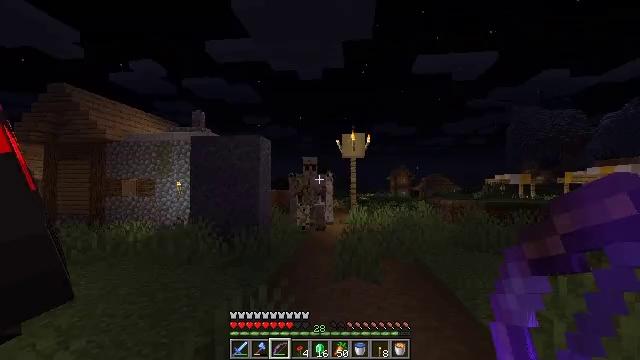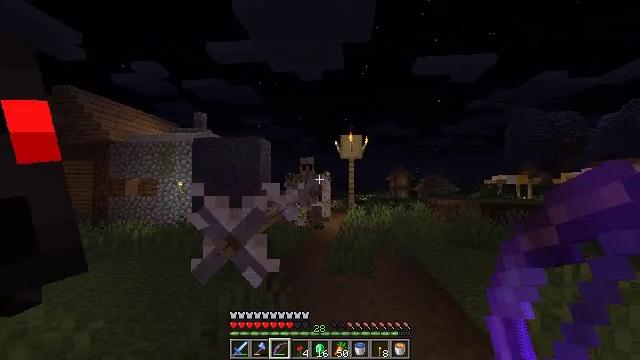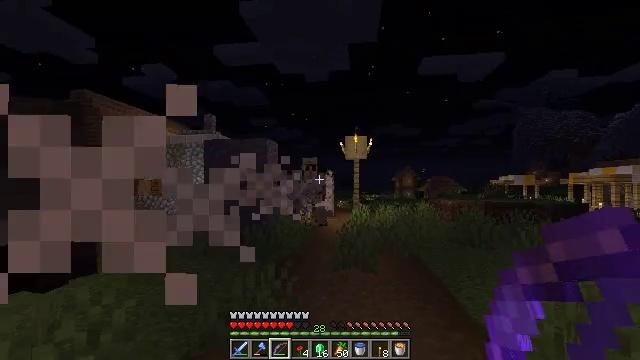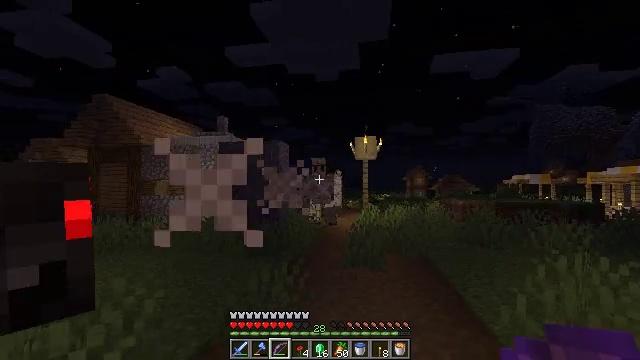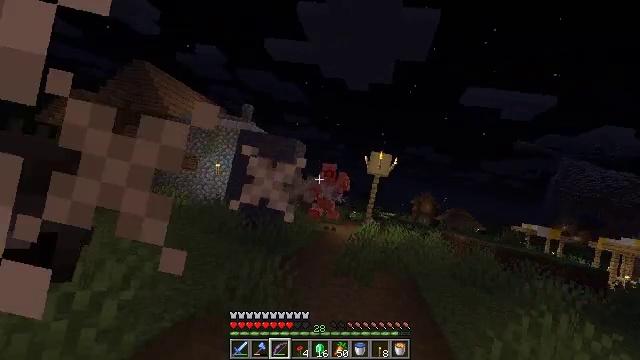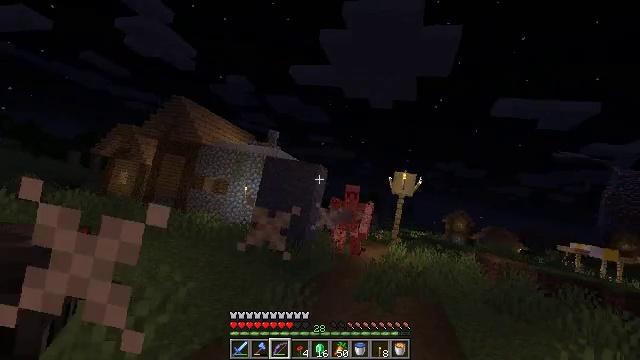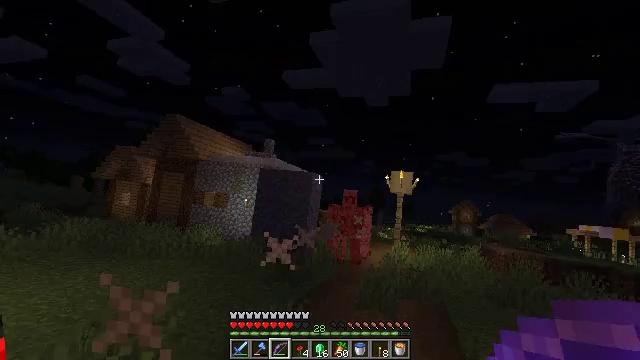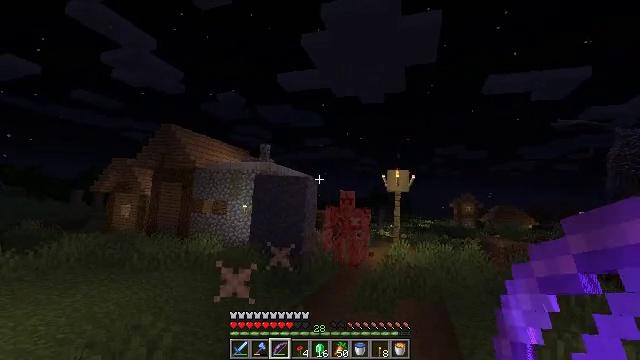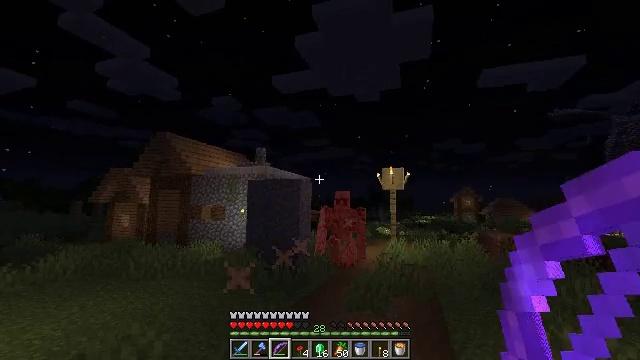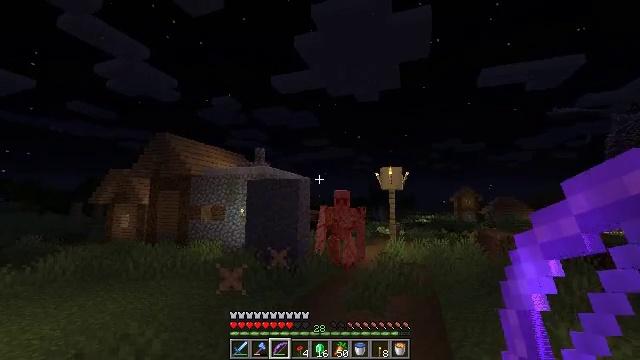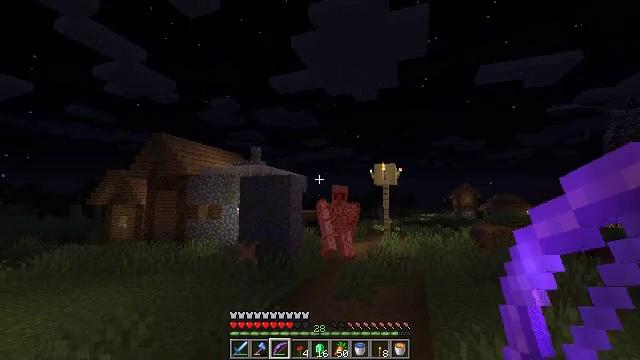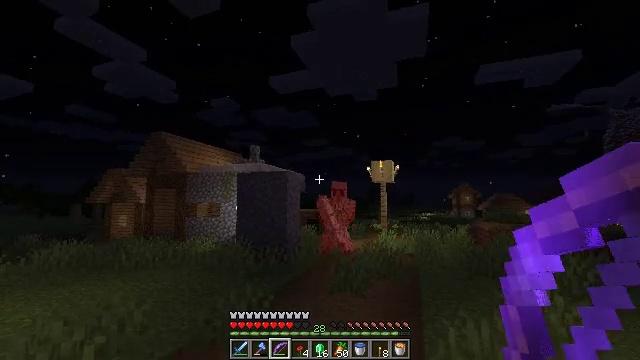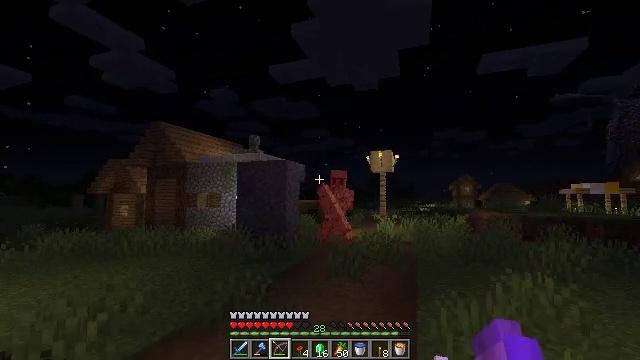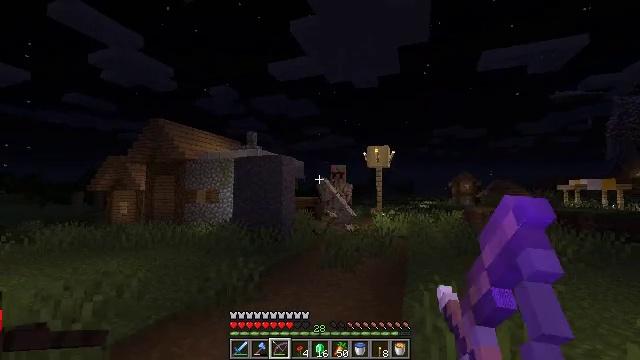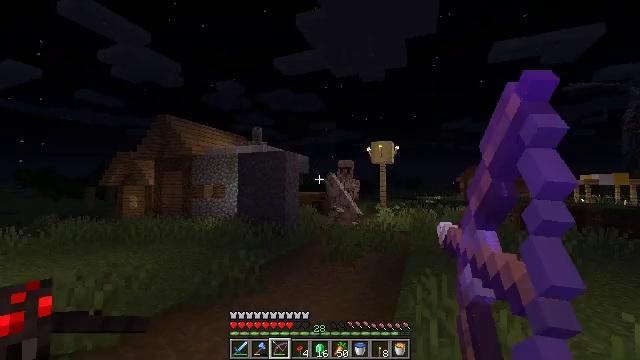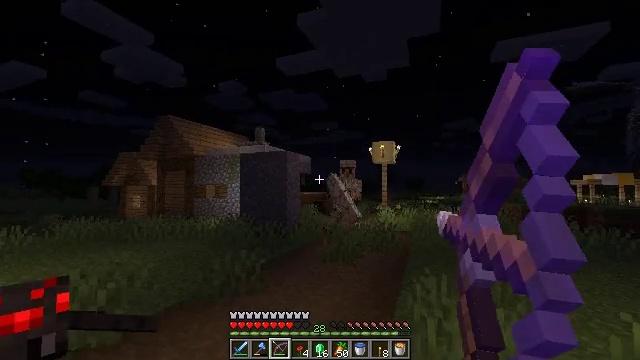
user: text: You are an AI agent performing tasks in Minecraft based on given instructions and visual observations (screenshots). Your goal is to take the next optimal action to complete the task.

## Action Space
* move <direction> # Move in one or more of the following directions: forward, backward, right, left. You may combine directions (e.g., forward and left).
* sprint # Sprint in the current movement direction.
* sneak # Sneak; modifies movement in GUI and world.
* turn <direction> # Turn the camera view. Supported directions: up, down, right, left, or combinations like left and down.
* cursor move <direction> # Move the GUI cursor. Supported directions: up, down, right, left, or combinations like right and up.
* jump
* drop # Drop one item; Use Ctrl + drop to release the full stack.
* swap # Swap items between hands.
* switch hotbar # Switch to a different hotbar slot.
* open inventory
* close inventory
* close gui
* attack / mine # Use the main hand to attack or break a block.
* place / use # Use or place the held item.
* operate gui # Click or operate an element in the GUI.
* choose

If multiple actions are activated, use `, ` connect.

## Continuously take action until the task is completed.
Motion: motion action
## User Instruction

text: Combat the spider.
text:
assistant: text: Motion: move back
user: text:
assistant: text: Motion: move back, turn left
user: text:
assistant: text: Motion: move back, turn left
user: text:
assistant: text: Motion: move back, turn left
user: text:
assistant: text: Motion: move back and move right, turn left and up
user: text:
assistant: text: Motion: move back and move right
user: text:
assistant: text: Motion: move back and move right
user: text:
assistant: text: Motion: move back and move right
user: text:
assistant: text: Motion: move back and move right
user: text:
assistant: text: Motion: move back and move right
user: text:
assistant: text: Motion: move back
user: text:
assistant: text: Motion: move back, turn down, use / place
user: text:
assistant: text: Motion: move back, use / place
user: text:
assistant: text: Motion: move back, turn left and down, use / place
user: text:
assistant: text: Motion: move back, use / place
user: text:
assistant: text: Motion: move back, use / place
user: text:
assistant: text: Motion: move back, use / place
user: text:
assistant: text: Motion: move back, turn right, use / place
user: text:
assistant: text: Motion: move back, use / place
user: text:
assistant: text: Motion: move back, turn right, use / place
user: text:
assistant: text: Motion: move back, use / place
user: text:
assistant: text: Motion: move back, use / place
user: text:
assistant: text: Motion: move back, use / place
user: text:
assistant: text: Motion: move back, use / place
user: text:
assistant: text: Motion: move back, use / place
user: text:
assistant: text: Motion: move back, use / place
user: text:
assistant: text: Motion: move back, use / place
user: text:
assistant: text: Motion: move back, turn down, use / place
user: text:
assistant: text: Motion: move back, use / place
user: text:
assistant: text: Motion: move back, use / place